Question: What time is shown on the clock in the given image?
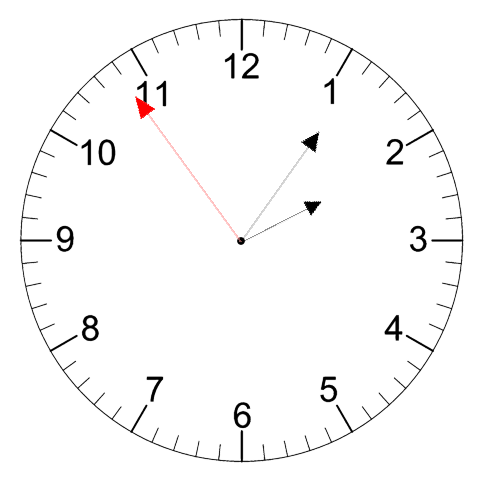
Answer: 02:05:54